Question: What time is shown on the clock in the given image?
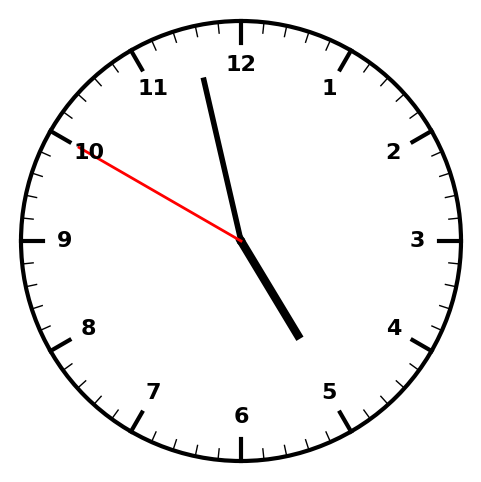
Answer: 04:57:50